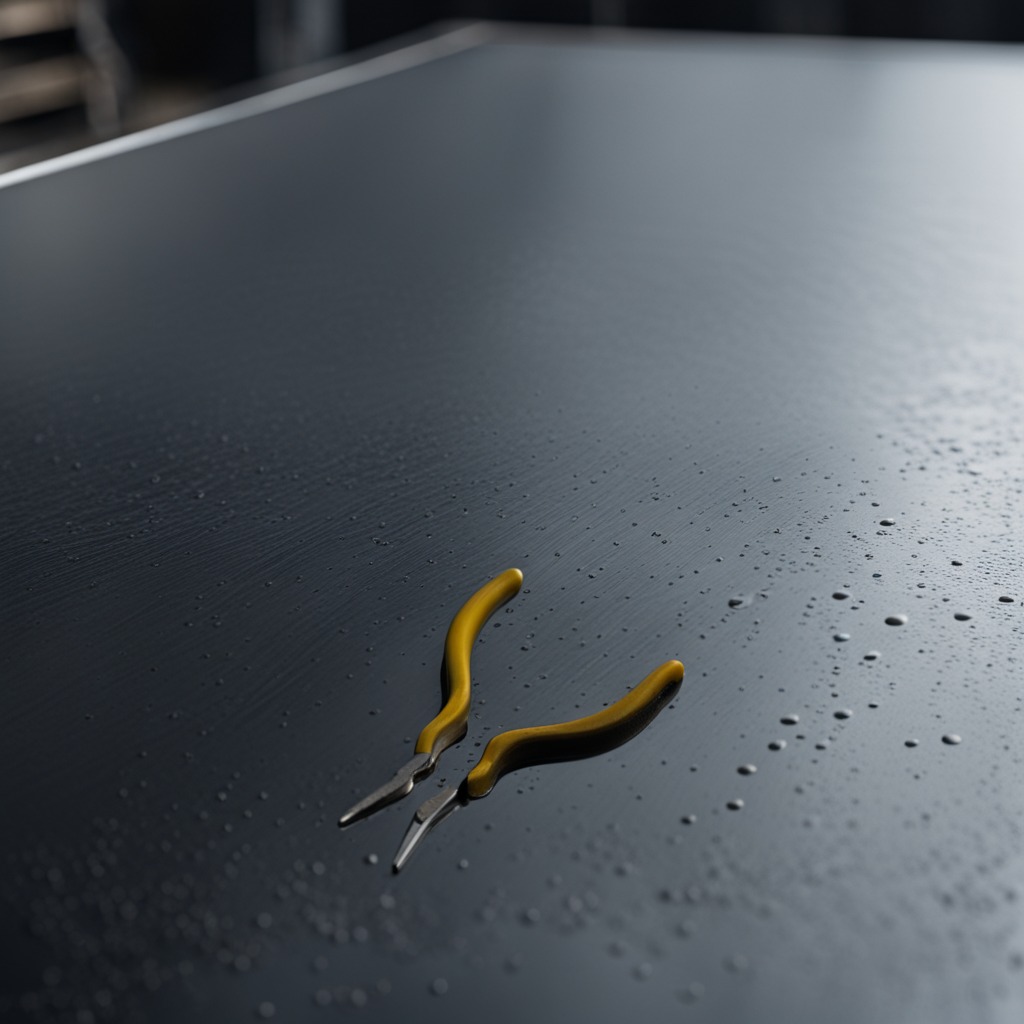
A plier is lying on a cold steel table in a mining workshop.